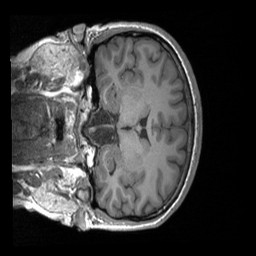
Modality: T1w
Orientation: coronal
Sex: female
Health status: ill
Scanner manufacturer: siemens
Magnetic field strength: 3 T
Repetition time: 1.66 s
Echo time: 0.00254 s